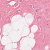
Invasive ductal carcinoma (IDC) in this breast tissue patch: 0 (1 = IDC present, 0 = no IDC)